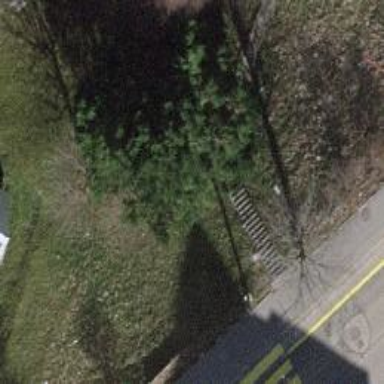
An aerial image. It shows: Set of steps on the road.